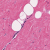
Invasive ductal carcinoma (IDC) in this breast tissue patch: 0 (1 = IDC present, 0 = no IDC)